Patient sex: M
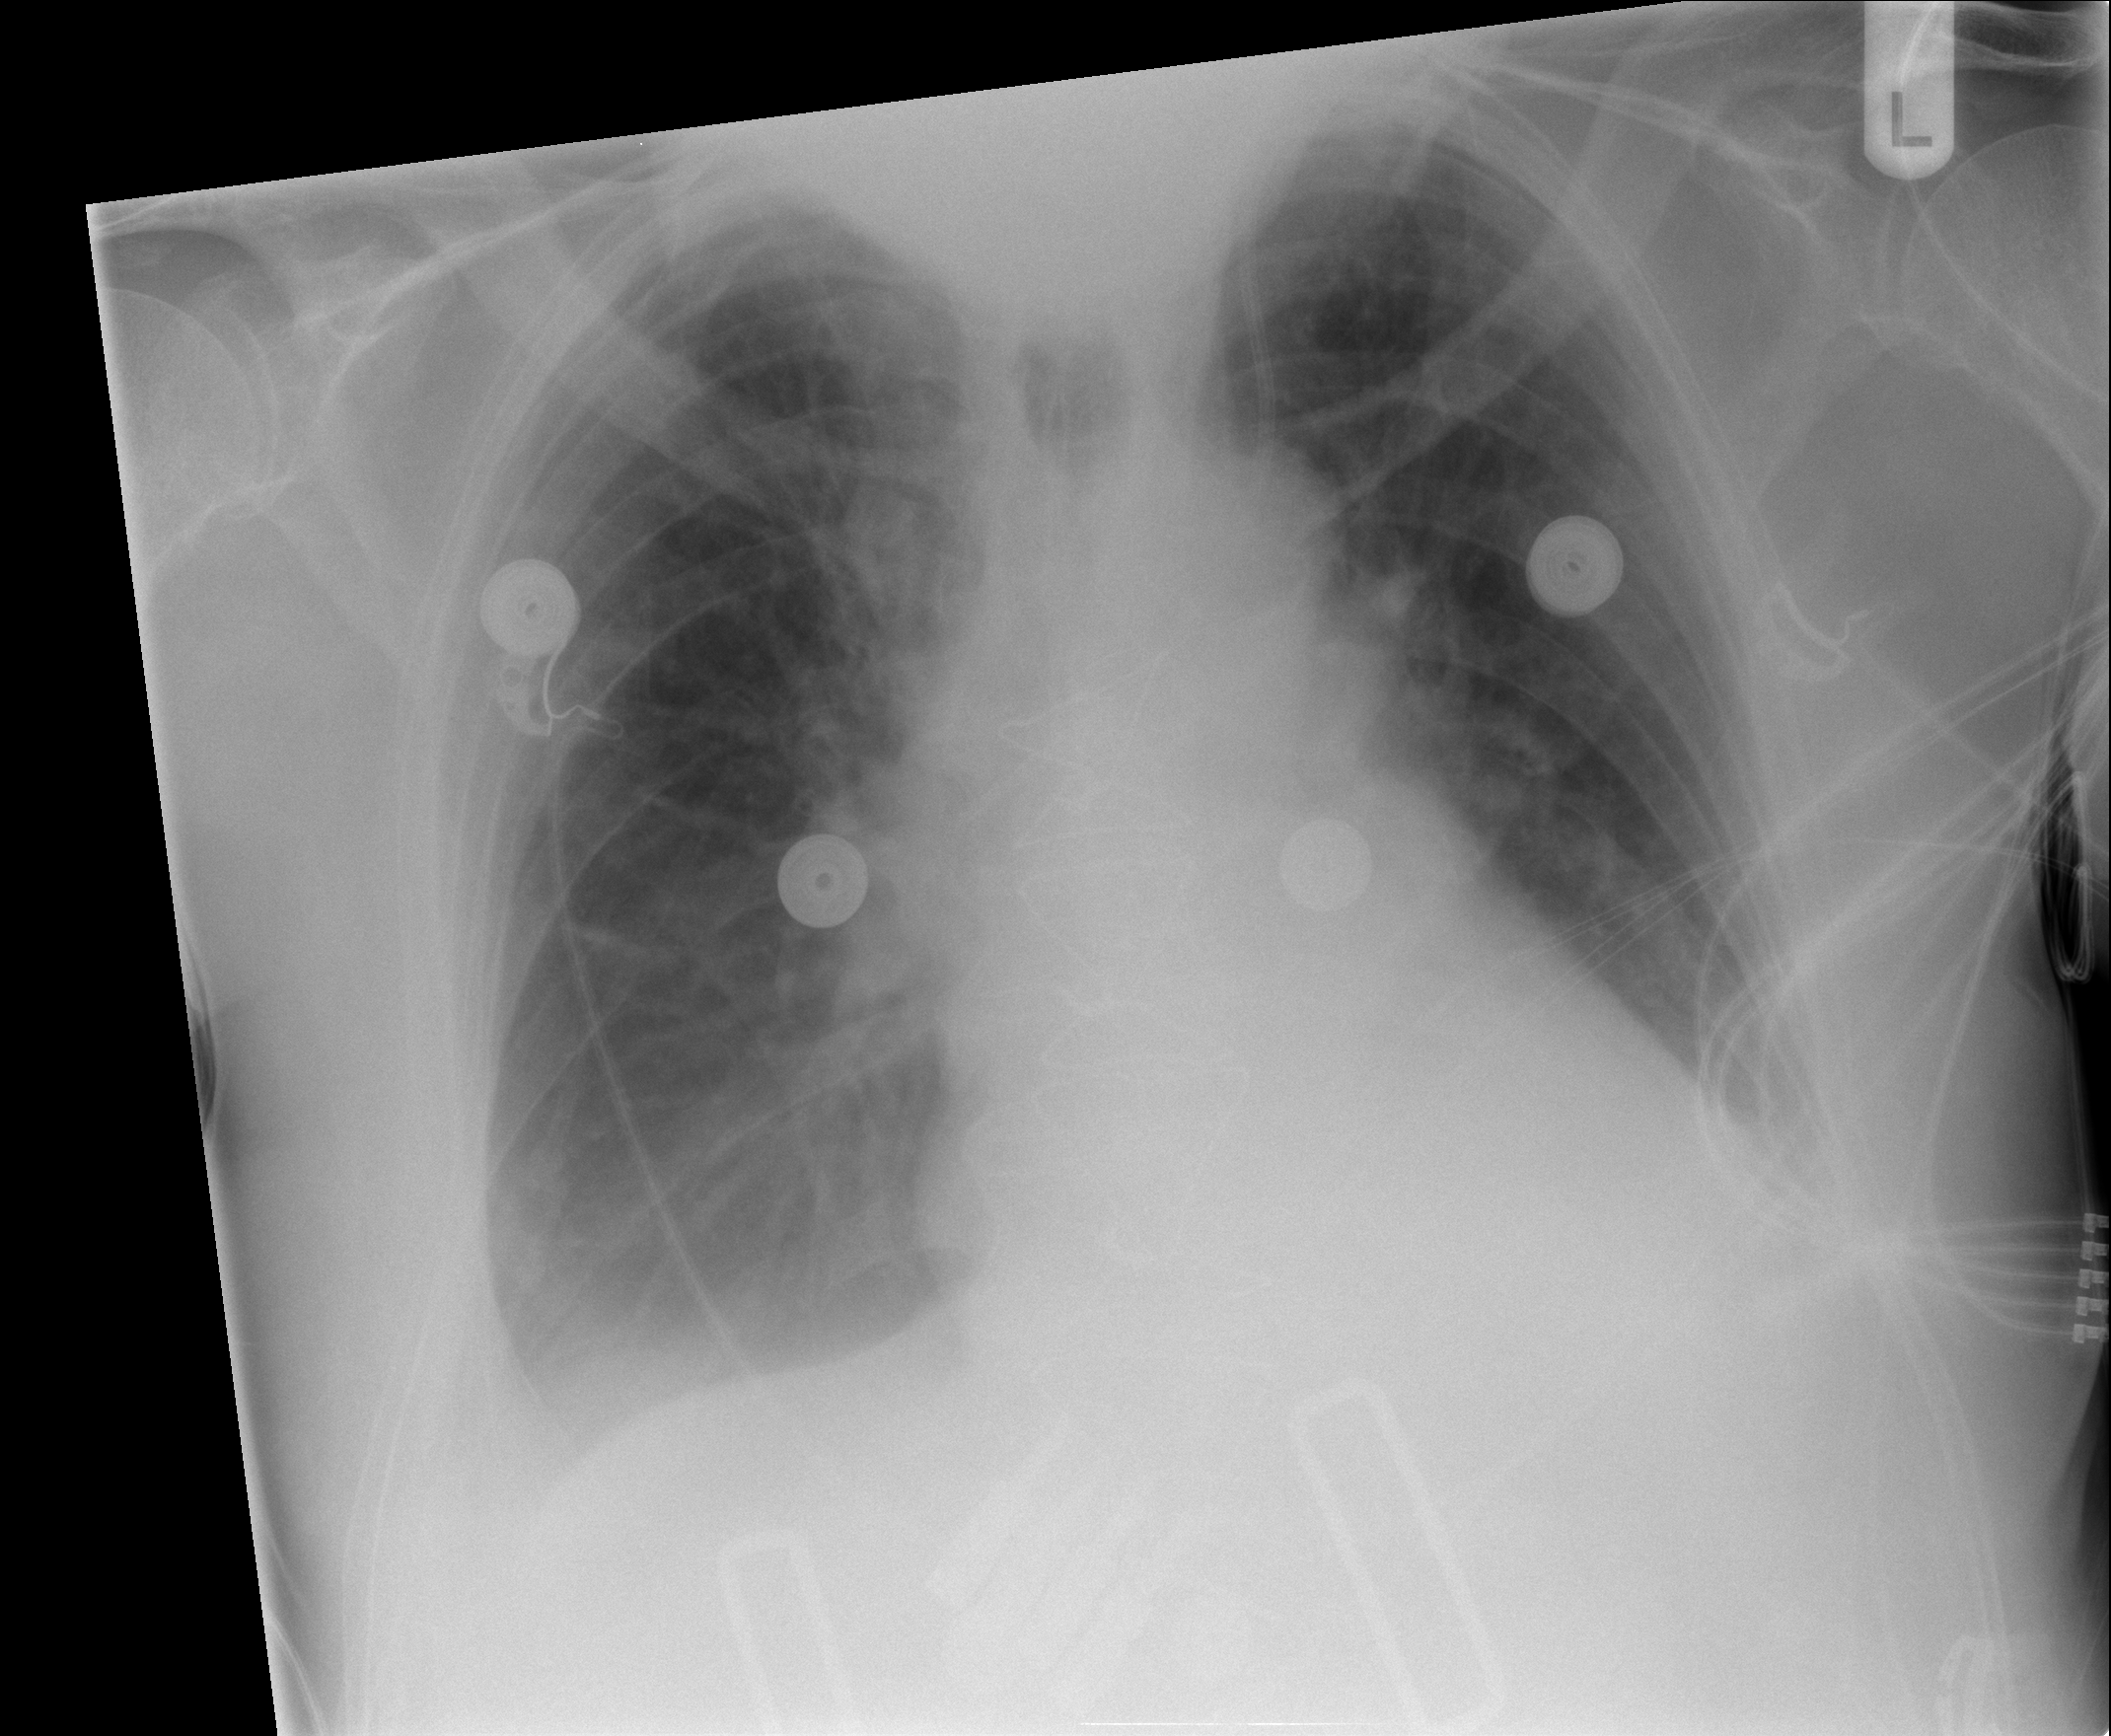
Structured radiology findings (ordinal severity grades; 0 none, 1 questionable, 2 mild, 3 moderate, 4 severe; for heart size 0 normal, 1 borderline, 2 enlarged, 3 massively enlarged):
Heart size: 2
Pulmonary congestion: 0
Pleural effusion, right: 2
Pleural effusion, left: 2
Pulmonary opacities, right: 0
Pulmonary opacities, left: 0
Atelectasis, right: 0
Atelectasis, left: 0